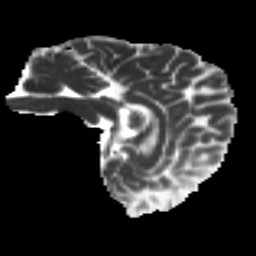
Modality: MD
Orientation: sagittal
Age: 35
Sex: male
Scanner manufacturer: ge
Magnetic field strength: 3 T
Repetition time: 7.8 s
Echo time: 0.0613 s